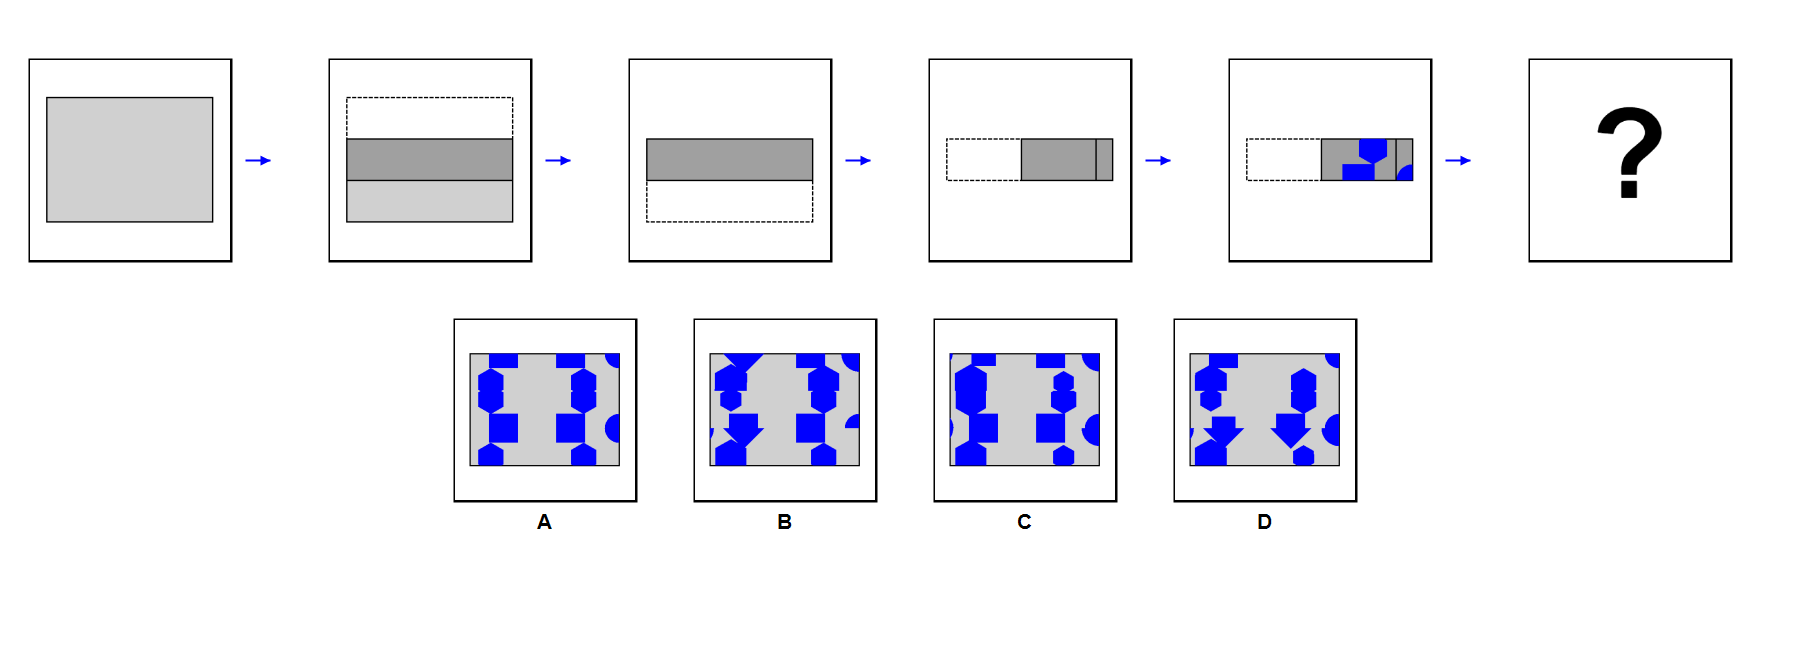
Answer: A